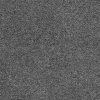
Atmospheric dust classification: dusty